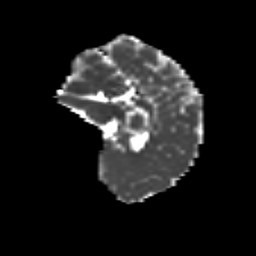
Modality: MD
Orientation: sagittal
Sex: female
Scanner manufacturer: siemens
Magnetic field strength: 3 T
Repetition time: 5 s
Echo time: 0.071 s